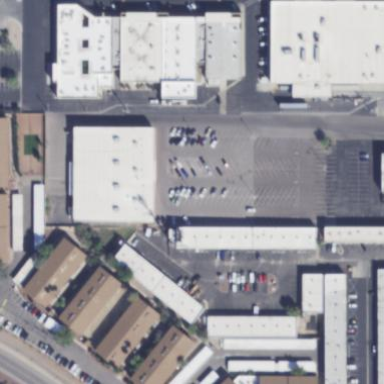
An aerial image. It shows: Commercial area.